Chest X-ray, PA view. Patient: 21 years old, sex M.
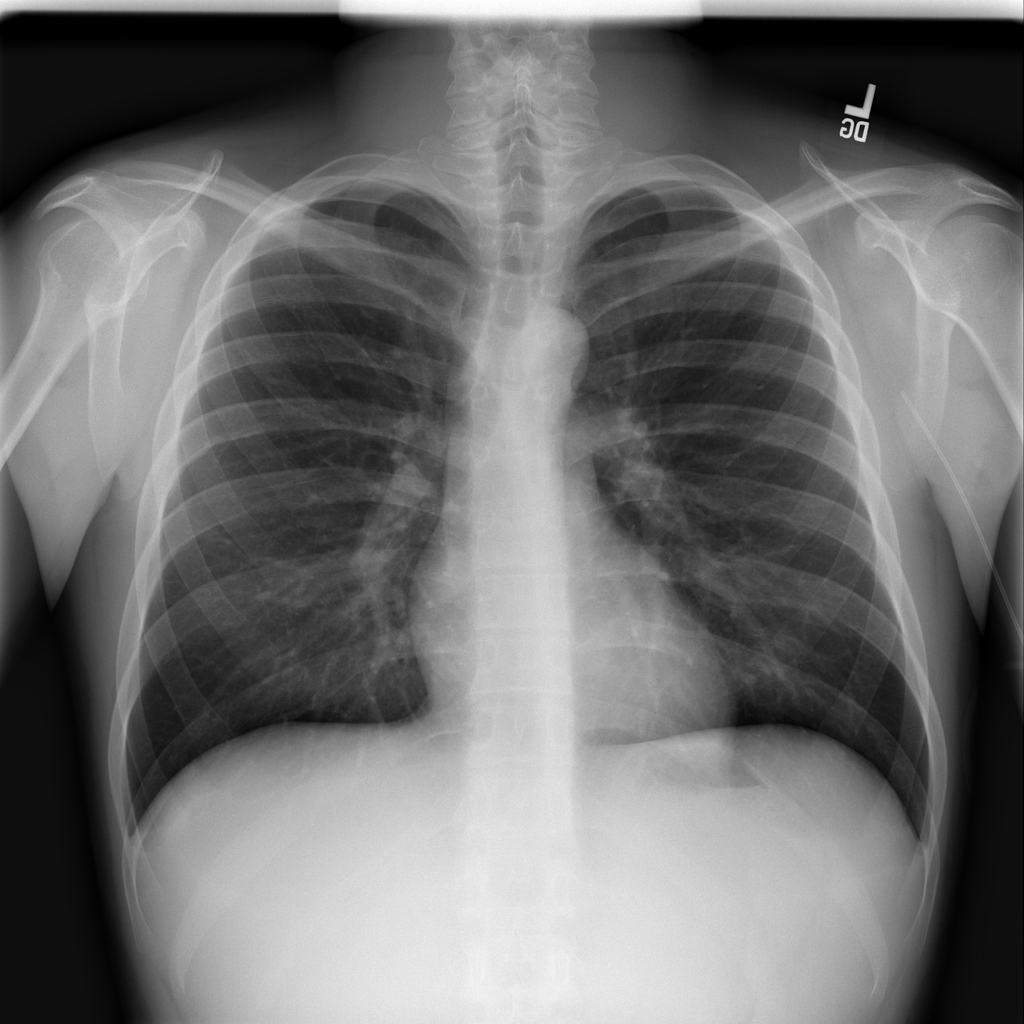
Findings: No Finding